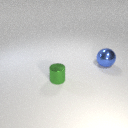
small green metal cylinder to the left of large blue metal sphere